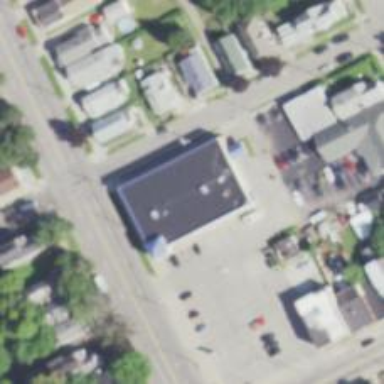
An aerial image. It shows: Pharmacy providing healthcare services.